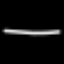
Label: line